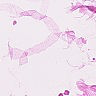
Metastatic tissue present: no